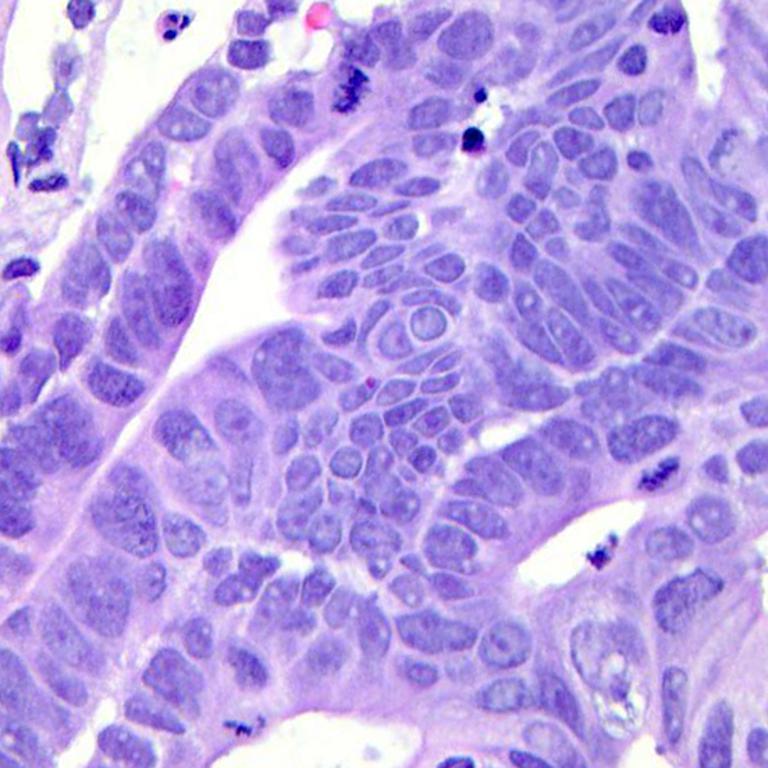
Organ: colon
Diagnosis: adenocarcinomas